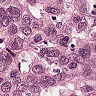
Metastatic tissue present: yes